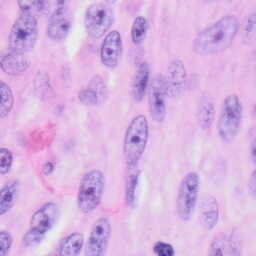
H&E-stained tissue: Skin